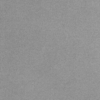
Label: dusty